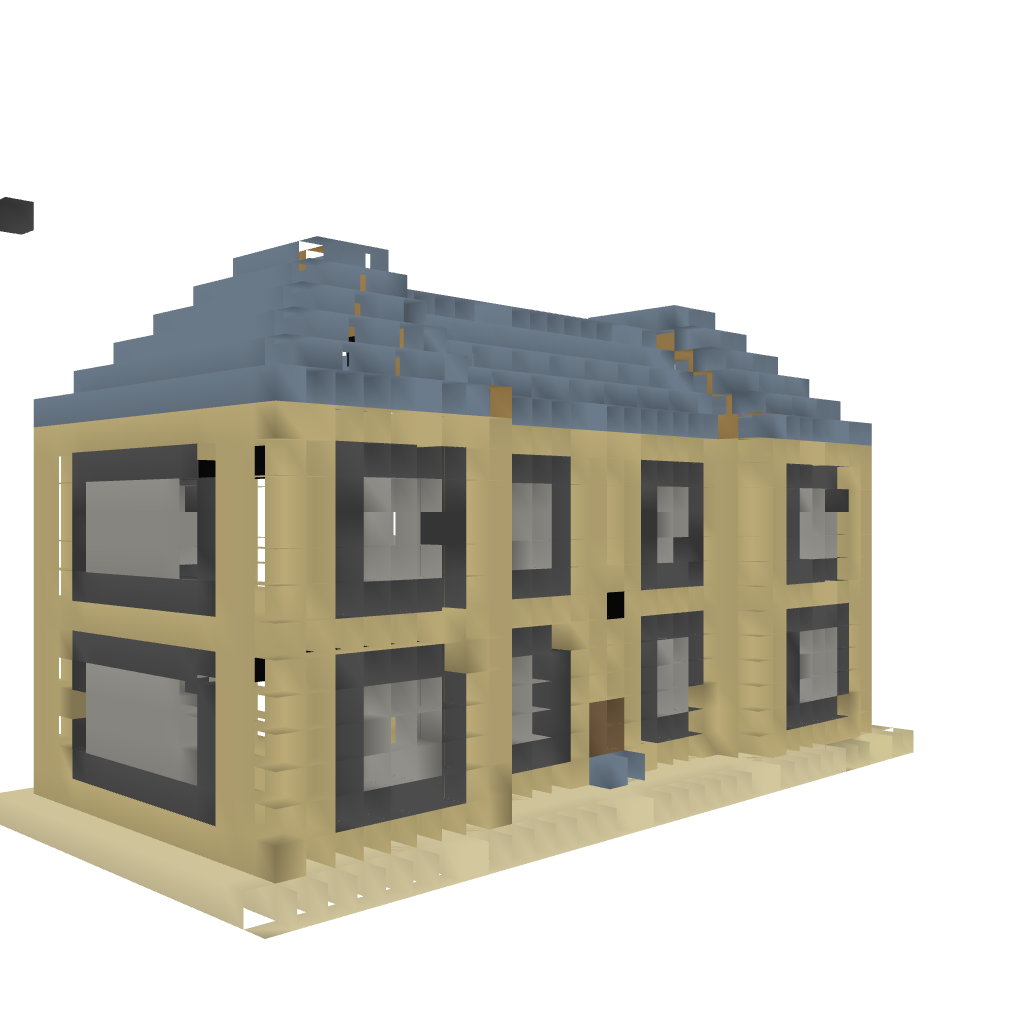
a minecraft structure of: OlimpusHD3